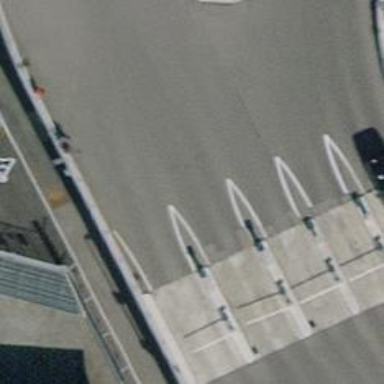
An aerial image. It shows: Service road on asphalt bridge.